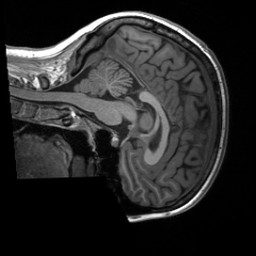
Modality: T1w
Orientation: sagittal
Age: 21
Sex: female
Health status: healthy
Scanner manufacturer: siemens
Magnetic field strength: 3 T
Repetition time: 2 s
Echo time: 0.00232 s